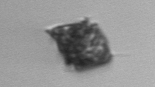
Label: Kryptoperidinium_triquetrum